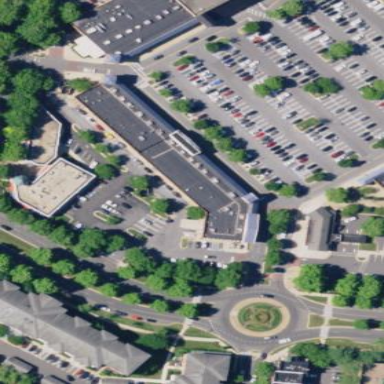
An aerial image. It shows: Retail building.